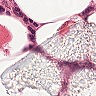
Metastatic tissue present: no